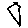
Label: hexagon